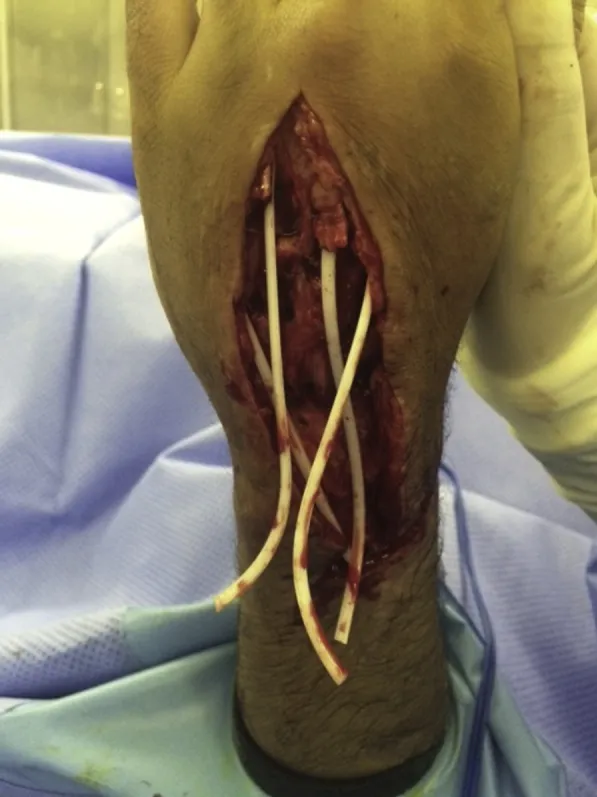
insertion of the four silicone rods. Note that the rods are sutured distally; but are left free (un-sutured) proximally.
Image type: medical_photograph (other_medical_photograph)